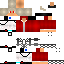
A male human skin with medium skin, wearing brown bald dressed in a red hoodie and red pants, featuring a closed mouth.